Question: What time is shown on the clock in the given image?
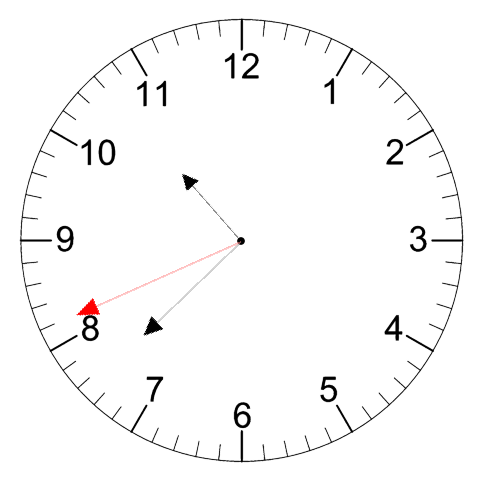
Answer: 10:37:41